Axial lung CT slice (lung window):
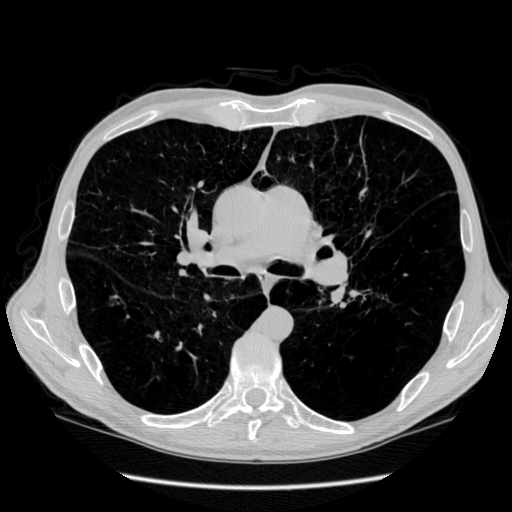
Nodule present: no